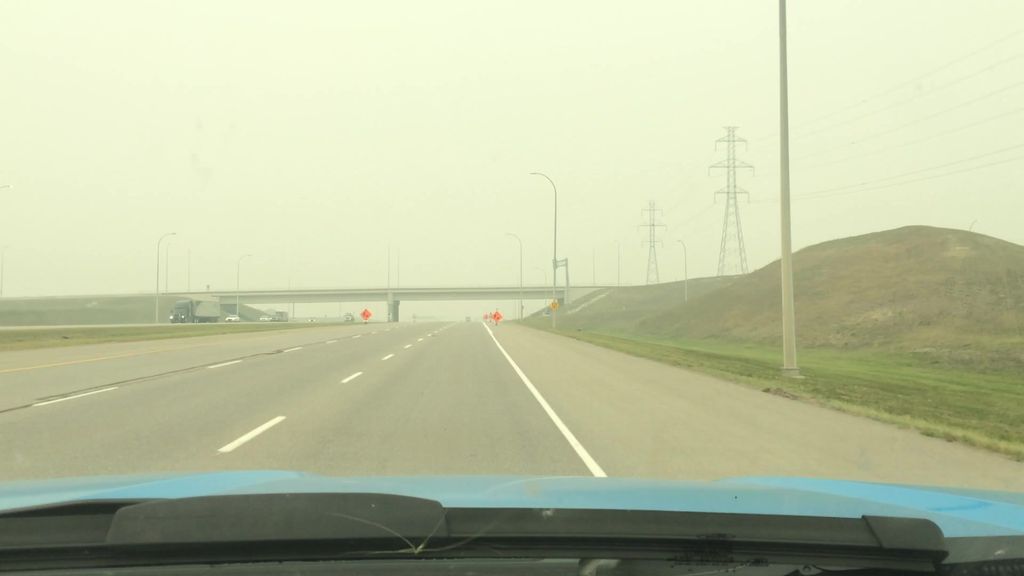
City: calgary